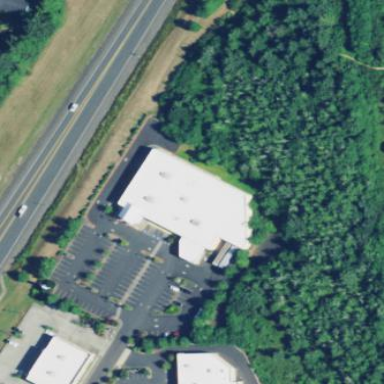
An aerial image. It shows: Retail building.